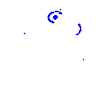
Particle: kaon